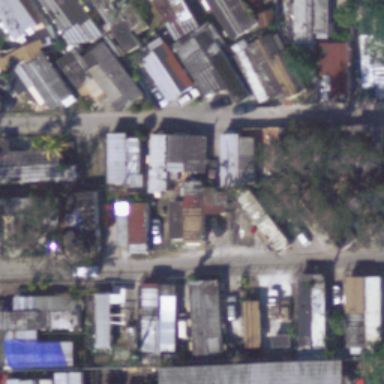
Many mobile homes arranged in lines in the mobile home park .